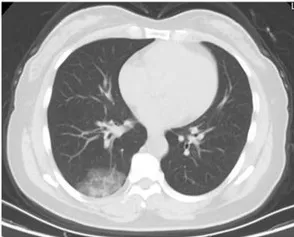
Representative changes of chest computed tomography (CT) images in Patient 3. Ground-glass attenuation close to the pleura in the right lower lung (February 03, 2020).
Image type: radiology (ct)